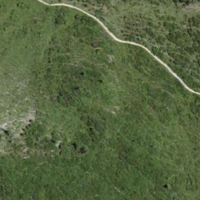
EUNIS habitat code: 23
Species observed at this site:
Rhododendron ferrugineum